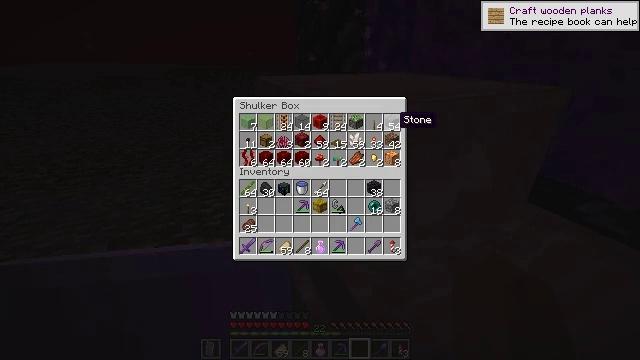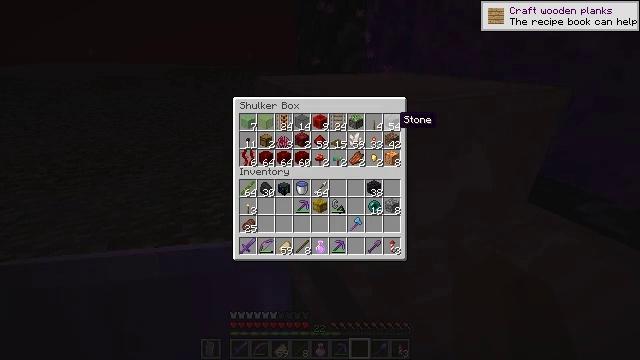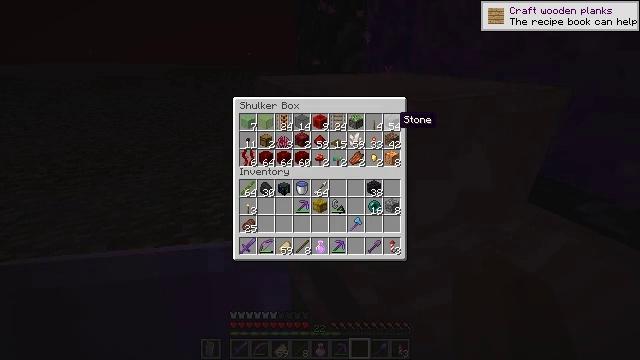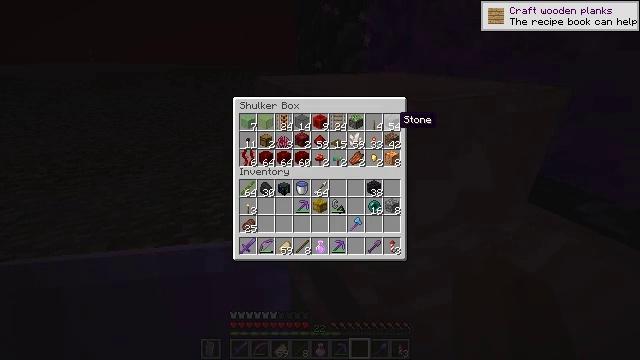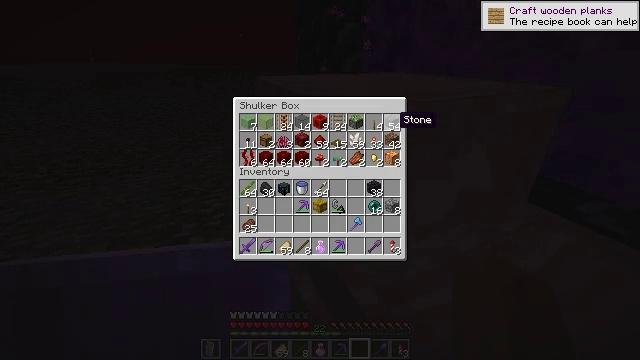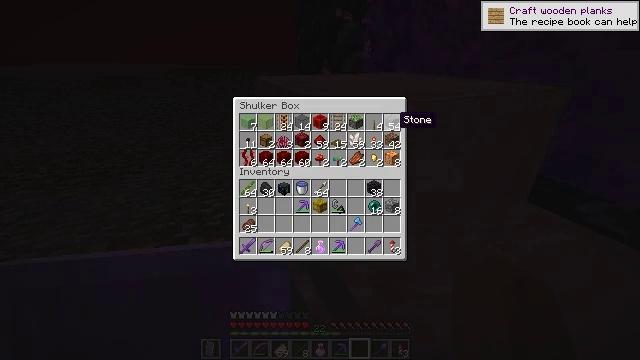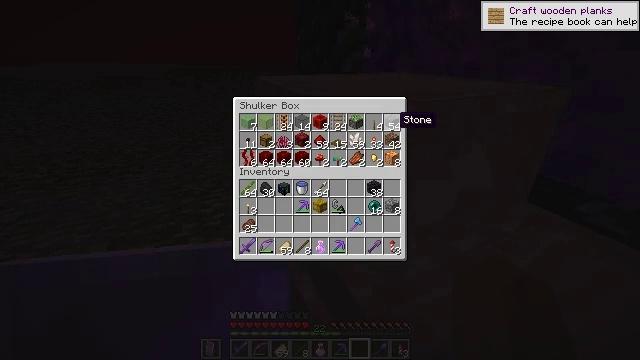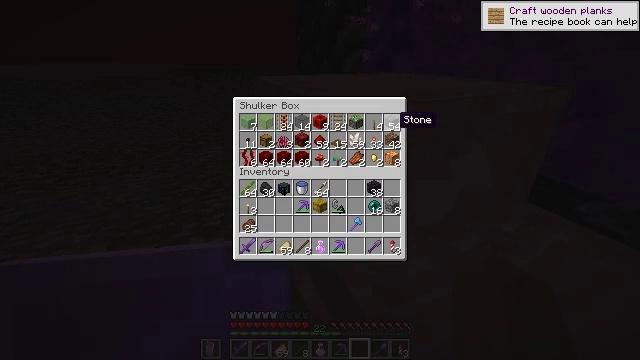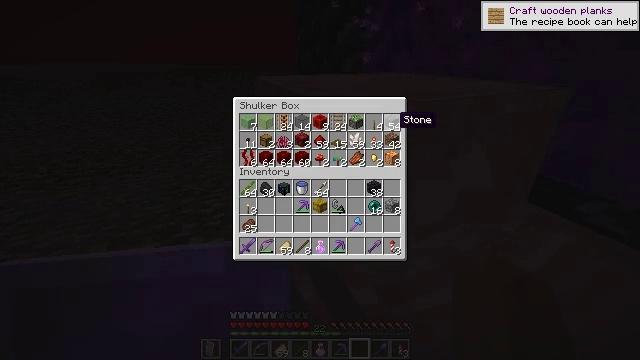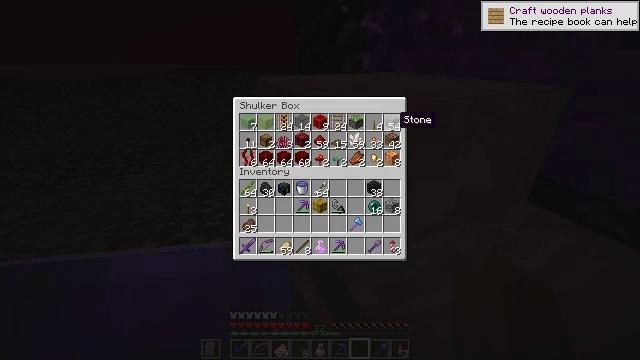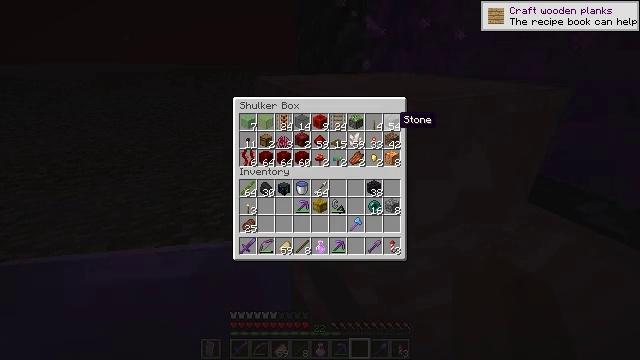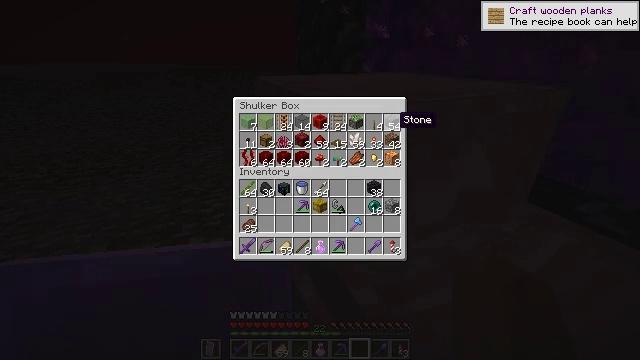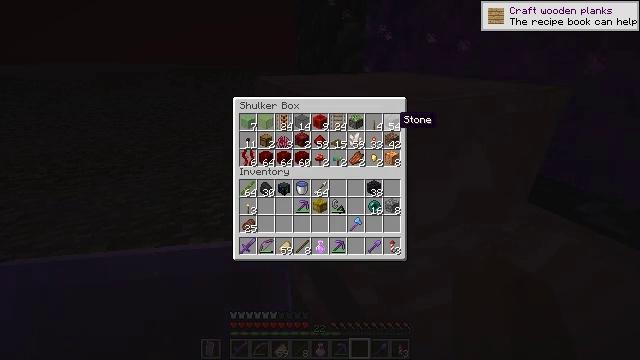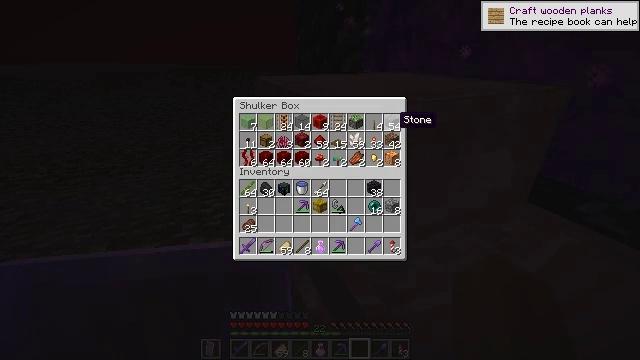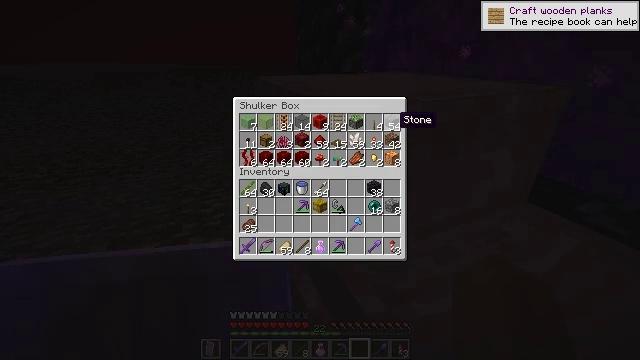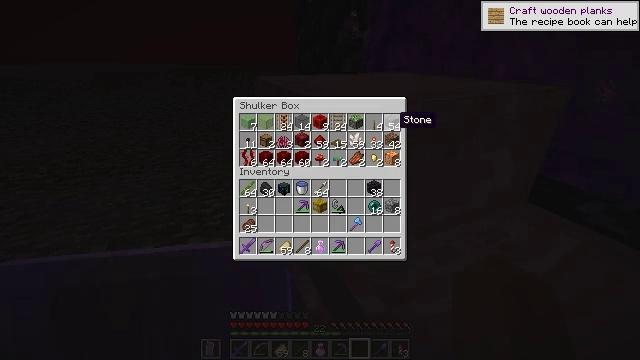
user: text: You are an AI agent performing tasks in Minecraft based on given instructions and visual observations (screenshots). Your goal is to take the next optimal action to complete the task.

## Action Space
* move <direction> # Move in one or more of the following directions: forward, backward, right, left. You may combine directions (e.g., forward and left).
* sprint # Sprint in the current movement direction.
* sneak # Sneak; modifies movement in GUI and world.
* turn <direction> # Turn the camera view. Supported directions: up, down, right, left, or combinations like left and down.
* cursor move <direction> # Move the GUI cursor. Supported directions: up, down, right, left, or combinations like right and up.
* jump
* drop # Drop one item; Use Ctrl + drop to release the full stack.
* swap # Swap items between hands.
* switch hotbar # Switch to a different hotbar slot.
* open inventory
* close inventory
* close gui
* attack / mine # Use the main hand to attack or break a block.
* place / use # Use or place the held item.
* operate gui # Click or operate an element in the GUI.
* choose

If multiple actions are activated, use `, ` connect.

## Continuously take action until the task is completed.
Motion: motion action
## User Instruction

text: Open inventory to craft crimson planks with crimson stems.
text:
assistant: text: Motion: no_op
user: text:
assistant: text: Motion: no_op
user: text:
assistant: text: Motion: no_op
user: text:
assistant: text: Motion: no_op
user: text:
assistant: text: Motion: no_op
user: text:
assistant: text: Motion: no_op
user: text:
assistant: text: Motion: no_op
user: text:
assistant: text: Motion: no_op
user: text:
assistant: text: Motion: no_op
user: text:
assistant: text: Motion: no_op
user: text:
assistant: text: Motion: no_op
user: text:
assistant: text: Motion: no_op
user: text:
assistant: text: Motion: no_op
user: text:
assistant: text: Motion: no_op
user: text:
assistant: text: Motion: no_op
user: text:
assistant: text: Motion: no_op
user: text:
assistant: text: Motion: no_op
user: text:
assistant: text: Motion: no_op
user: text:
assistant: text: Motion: no_op
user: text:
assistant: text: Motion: no_op
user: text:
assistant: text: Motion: no_op
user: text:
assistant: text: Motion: no_op
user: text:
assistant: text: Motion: no_op
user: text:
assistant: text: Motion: no_op
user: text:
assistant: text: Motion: no_op
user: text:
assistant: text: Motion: no_op
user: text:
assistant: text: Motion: no_op
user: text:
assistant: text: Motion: no_op
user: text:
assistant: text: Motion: no_op
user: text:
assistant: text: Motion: no_op